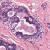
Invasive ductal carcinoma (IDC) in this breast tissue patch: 1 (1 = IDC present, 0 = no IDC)